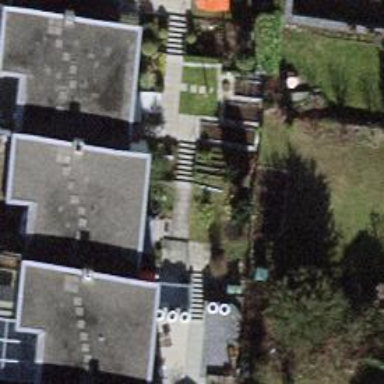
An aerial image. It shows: Set of steps on the road.